Field crop: maize
Growth stage: 2
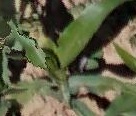
Species: maize